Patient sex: F
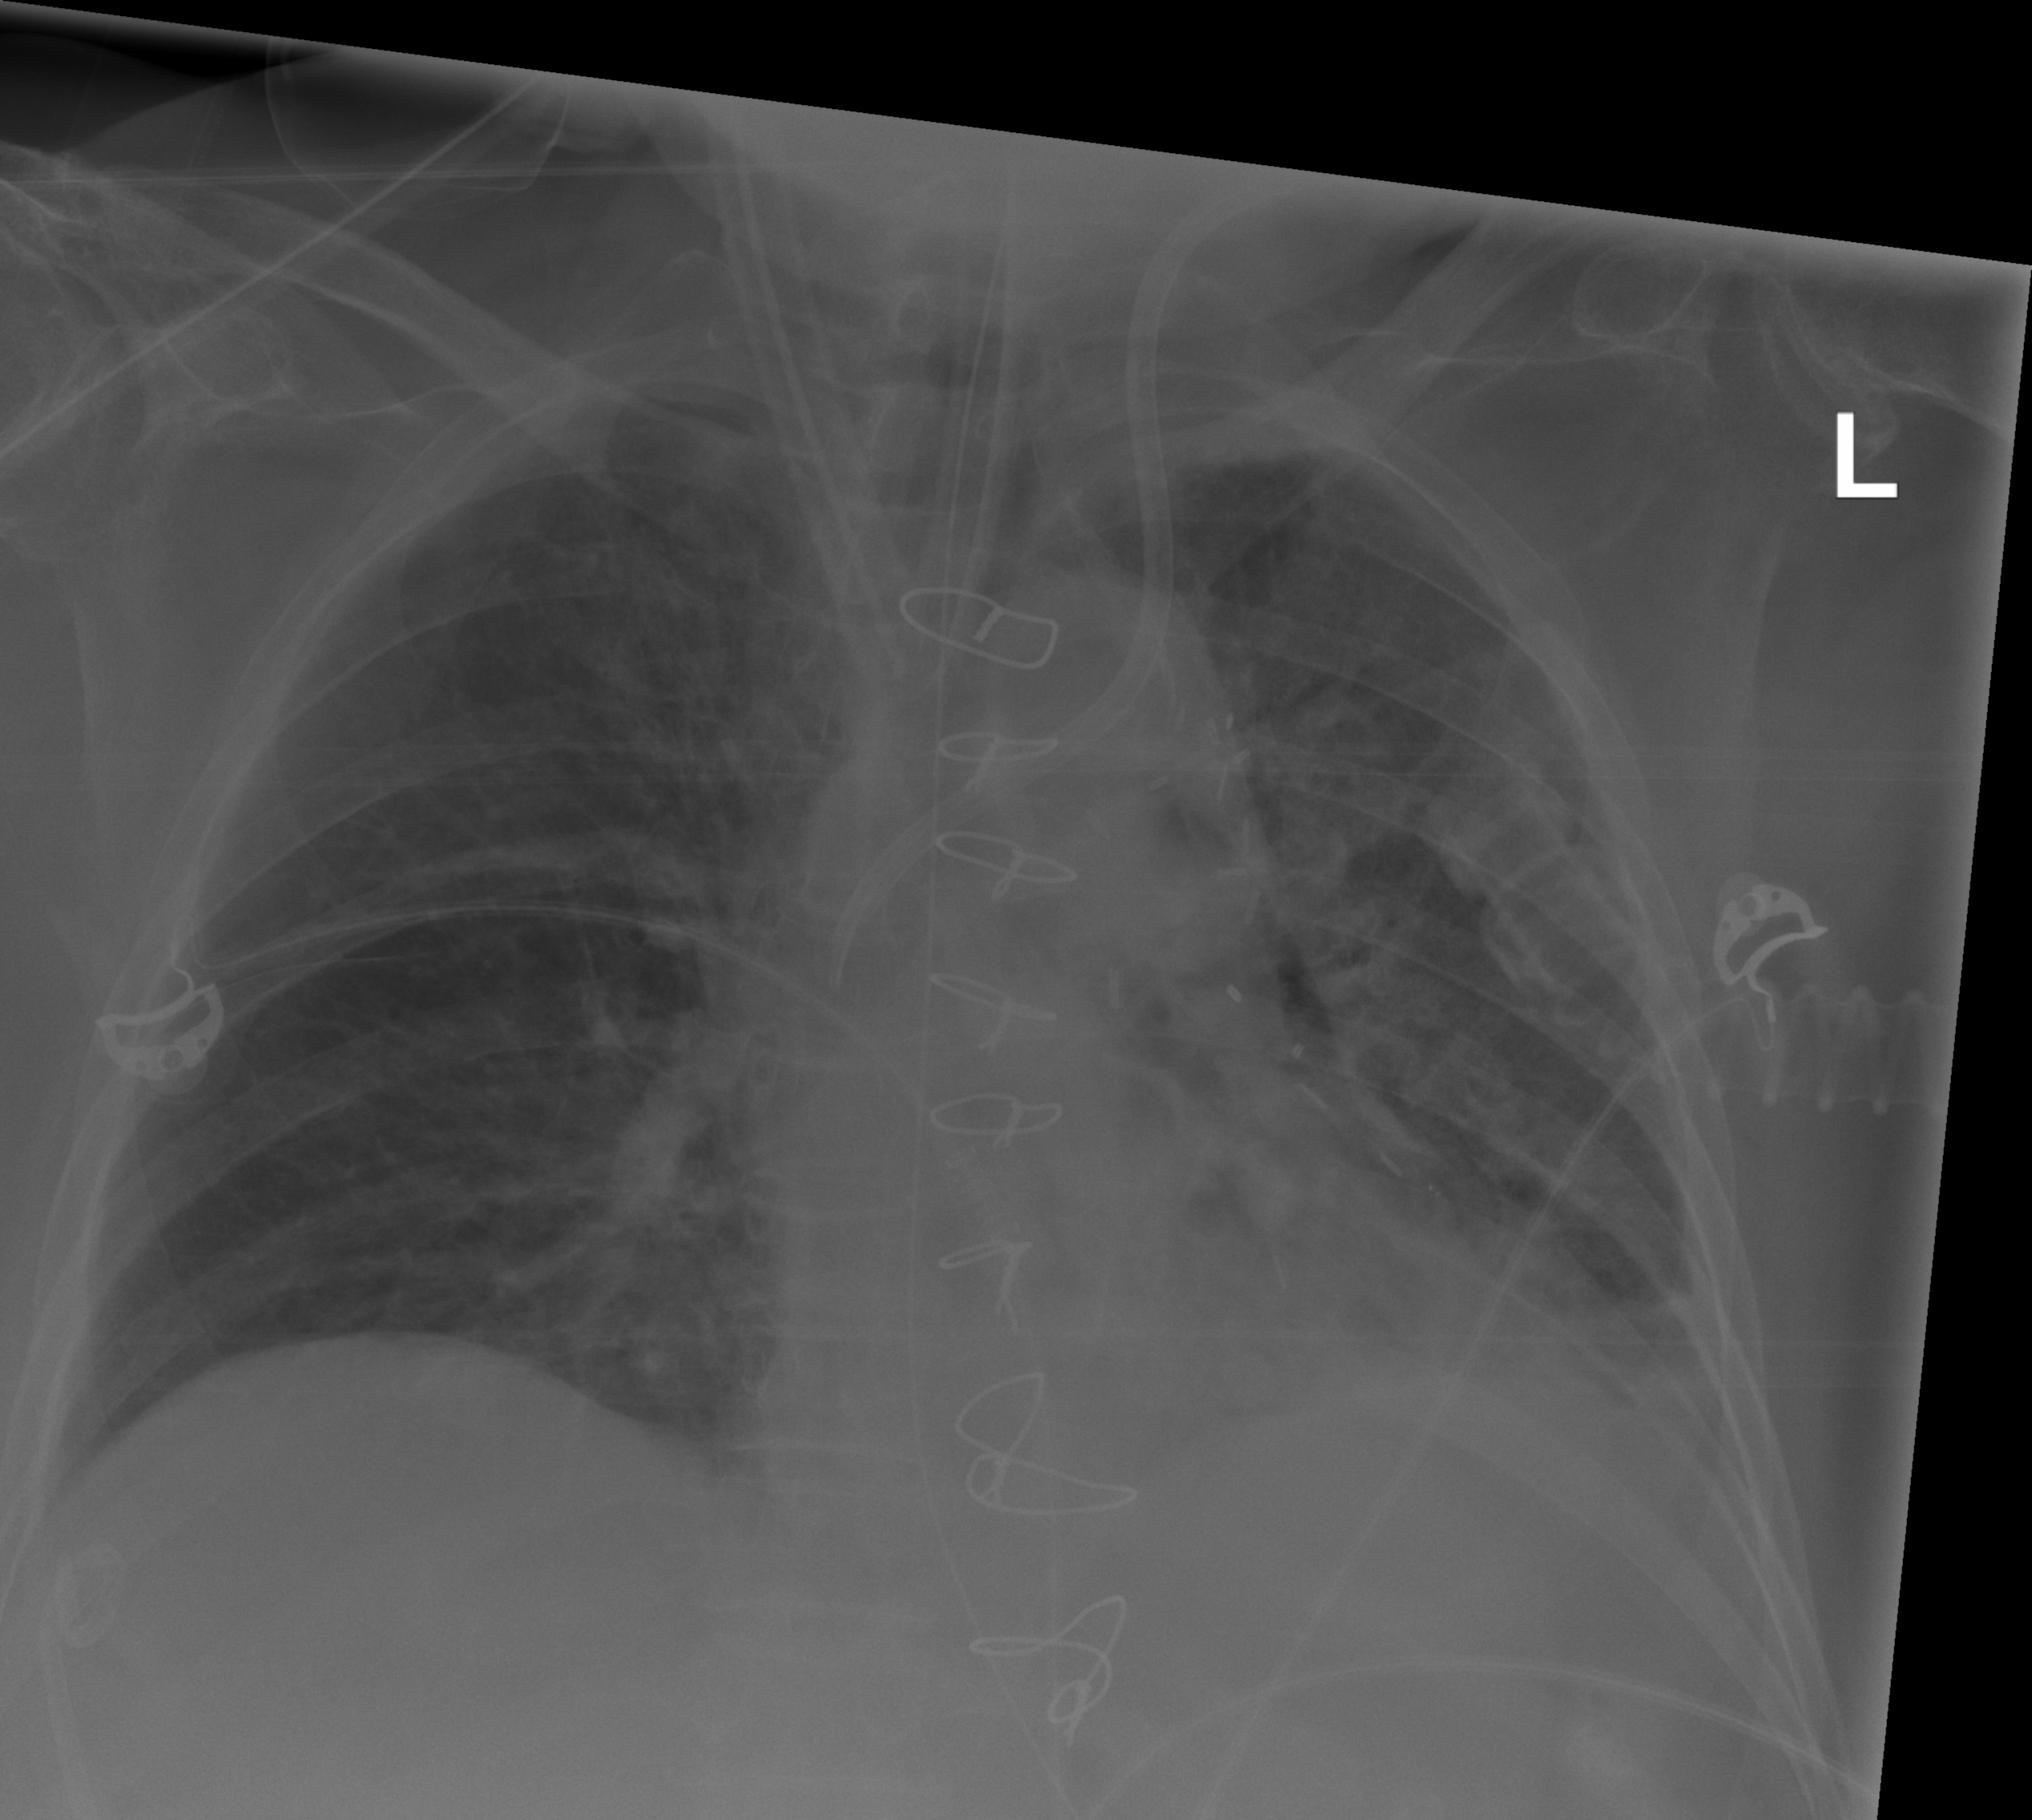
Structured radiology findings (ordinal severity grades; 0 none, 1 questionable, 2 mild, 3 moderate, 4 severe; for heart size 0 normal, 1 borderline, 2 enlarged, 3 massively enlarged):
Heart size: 2
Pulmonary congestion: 1
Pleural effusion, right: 0
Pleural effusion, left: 2
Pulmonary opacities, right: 2
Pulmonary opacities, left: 2
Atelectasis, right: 0
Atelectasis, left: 2